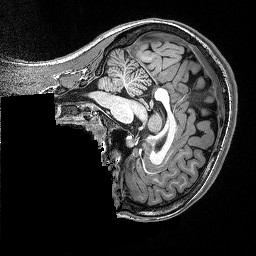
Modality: T1w
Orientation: sagittal